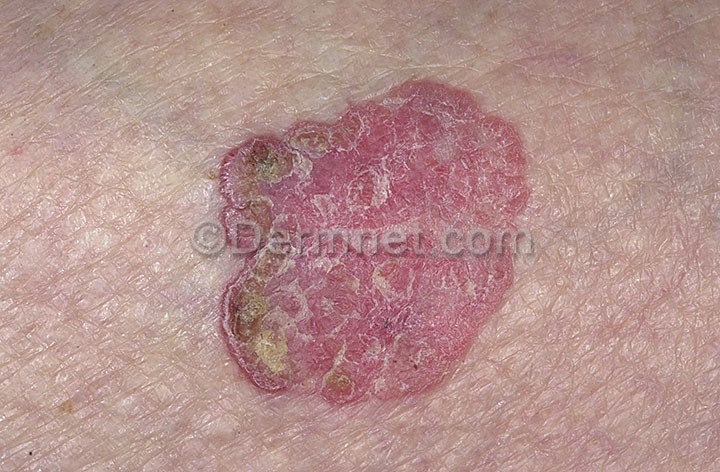
Disease: Actinic Keratosis Basal Cell Carcinoma and other Malignant Lesions